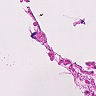
Metastatic tissue present: no